Question: I am running the following code below I get valid values for all other fields but not for the date why is that? The date is always null. I tried with both createdAt and updatedAt null for all results. Is there any reason why I am always getting null? Even though I am getting accurate values for the other fields?
'''
String fbId = getActivity().getIntent().getExtras().getString("fbId");
ParseQuery<ParseUser> query = ParseUser.getQuery();
query.whereEqualTo("facebookId", fbId);
query.findInBackground(new FindCallback<ParseUser>() {
public void done(List<ParseUser> users, ParseException e) {
if (e == null) {
ParseUser user = users.get(0);
bioText.setText(user.getString("aboutBio"));
collegeText.setText(user.getString("aboutCollege"));
degreeText.setText(user.getString("aboutDegree"));
Date lastActive = (Date) user.getDate("createdAt");
Log.d("", "date is " +lastActive);
Calendar myCal = new GregorianCalendar();
myCal.setTime(lastActive);
lastPing.setText("skewp"+ myCal.getTimeInMillis());
} else {
}
}
});
'''

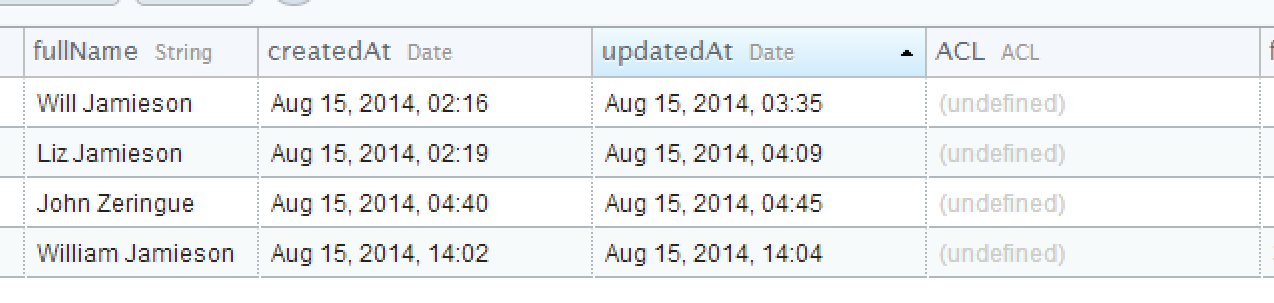
Answer: Parse has a built in method for getting the createdAt and updatedAt fields.
'''
ParseUser.getCreatedAt();
ParseUser.getUpdatedAt();
'''
Use those instead of using "createdAt" and "updatedAt" as keys